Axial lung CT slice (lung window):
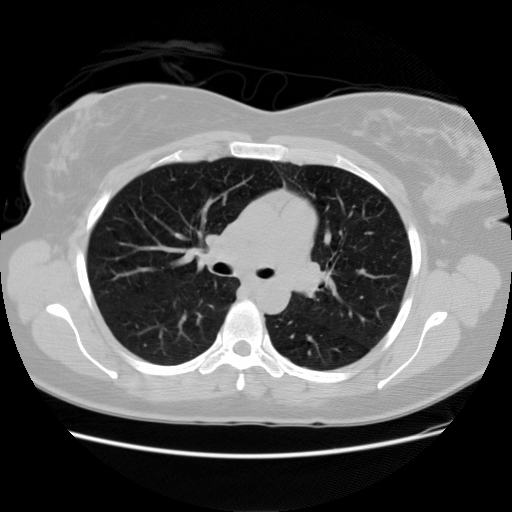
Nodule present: no